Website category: phone
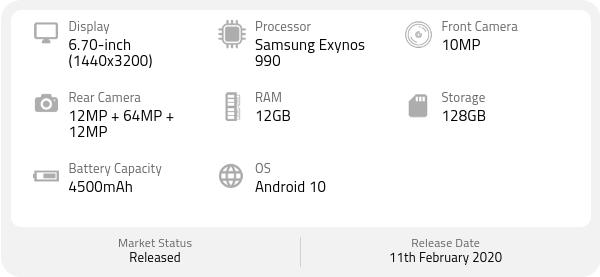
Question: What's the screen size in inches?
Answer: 6.70-inch

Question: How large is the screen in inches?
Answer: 6.70-inch

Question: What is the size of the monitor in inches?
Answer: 6.70-inch

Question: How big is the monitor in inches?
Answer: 6.70-inch

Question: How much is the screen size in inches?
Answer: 6.70-inch

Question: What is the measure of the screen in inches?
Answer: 6.70-inch

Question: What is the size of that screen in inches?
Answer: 6.70-inch

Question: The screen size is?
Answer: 6.70-inch

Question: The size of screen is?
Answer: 6.70-inch

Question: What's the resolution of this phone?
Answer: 1440x3200

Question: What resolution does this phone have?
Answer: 1440x3200

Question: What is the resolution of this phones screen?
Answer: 1440x3200

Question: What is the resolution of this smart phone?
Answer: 1440x3200

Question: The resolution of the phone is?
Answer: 1440x3200

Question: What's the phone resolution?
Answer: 1440x3200

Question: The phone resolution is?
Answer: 1440x3200

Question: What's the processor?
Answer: Samsung Exynos 990

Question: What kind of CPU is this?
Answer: Samsung Exynos 990

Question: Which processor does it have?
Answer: Samsung Exynos 990

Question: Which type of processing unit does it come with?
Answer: Samsung Exynos 990

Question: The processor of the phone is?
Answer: Samsung Exynos 990

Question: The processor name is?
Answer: Samsung Exynos 990

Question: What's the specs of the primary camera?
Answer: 12MP + 64MP + 12MP

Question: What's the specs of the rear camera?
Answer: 12MP + 64MP + 12MP

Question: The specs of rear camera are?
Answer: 12MP + 64MP + 12MP

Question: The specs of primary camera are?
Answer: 12MP + 64MP + 12MP

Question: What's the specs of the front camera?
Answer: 10MP

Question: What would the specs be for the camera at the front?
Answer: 10MP

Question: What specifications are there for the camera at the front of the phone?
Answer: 10MP

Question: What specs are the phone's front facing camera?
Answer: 10MP

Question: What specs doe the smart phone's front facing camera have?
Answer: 10MP

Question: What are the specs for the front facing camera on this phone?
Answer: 10MP

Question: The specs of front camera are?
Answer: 10MP

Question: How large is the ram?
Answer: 12GB

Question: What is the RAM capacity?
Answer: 12GB

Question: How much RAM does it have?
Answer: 12GB

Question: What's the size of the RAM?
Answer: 12GB

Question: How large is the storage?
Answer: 128GB

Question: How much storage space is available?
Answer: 128GB

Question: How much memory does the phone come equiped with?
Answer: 128GB

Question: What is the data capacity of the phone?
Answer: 128GB

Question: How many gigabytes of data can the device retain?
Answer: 128GB

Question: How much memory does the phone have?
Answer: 128GB

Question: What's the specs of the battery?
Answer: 4500mAh

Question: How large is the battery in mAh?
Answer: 4500mAh

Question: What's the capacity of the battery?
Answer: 4500mAh

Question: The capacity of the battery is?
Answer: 4500mAh

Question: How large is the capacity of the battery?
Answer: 4500mAh

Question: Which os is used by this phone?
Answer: Android 10

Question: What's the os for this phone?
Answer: Android 10

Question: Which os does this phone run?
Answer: Android 10

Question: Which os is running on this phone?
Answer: Android 10

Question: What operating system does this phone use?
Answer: Android 10

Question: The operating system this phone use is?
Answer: Android 10

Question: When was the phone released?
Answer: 11th February 2020

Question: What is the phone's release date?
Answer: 11th February 2020

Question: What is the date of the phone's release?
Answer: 11th February 2020

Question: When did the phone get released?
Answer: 11th February 2020

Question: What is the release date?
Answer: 11th February 2020

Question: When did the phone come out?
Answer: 11th February 2020

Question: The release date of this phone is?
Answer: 11th February 2020